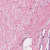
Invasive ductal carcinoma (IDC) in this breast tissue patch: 0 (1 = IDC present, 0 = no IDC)